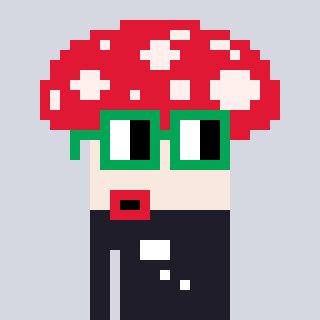
a pixel art character with square green glasses, a mushroom-shaped head and a grayscale-colored body on a cool background